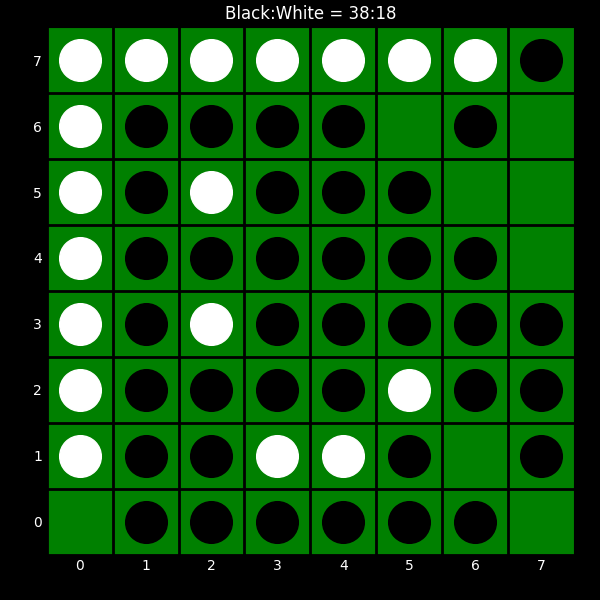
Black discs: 38
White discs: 18